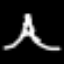
Label: The Eiffel Tower